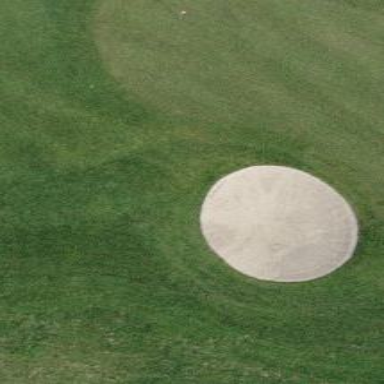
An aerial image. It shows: Golf bunker.